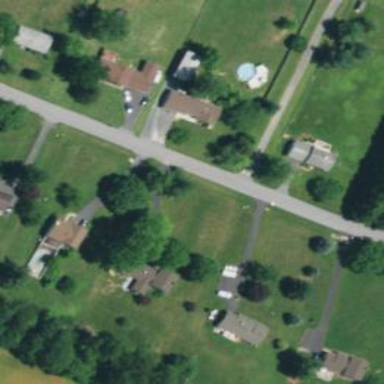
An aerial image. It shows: Driveway.